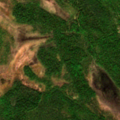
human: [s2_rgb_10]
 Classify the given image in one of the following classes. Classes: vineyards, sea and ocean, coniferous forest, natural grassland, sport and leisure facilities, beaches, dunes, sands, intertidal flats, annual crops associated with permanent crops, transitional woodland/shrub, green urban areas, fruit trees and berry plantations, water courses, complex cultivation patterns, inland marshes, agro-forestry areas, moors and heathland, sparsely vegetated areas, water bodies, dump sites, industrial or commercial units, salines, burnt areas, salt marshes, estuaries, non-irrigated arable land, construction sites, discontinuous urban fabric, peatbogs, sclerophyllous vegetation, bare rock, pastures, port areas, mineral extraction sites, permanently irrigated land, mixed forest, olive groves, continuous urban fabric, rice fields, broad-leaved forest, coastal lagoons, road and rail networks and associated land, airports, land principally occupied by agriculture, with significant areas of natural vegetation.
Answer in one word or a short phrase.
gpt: coniferous forest, mixed forest, peatbogs